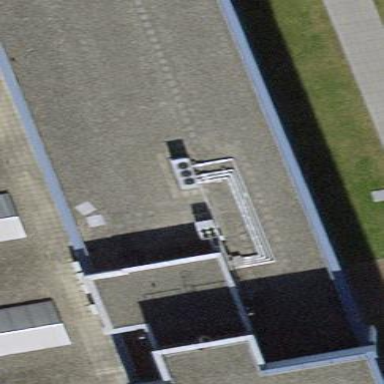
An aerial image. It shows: Office building.